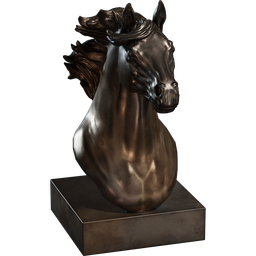
Label: decoration